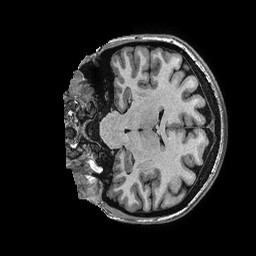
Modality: T1w
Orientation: coronal
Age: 33
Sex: female
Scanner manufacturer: ge
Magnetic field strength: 3 T
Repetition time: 0.007208 s
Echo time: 0.003076 s